Question: I want to stop people adding or editing Page Layout from inside a sub form. Basically I want to turn off the buttons in the below screenshot:

Am I able to do this, or do I have to turn off adding and editing on the entire Page Layout model globally?
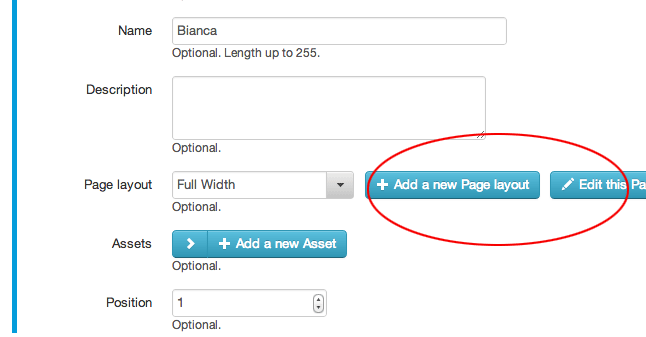
Answer: Probably a bit late but you can use 'inline_add' and 'inline_edit'.
Example:
'''
field :profile do
inline_add false
inline_edit false
end
'''